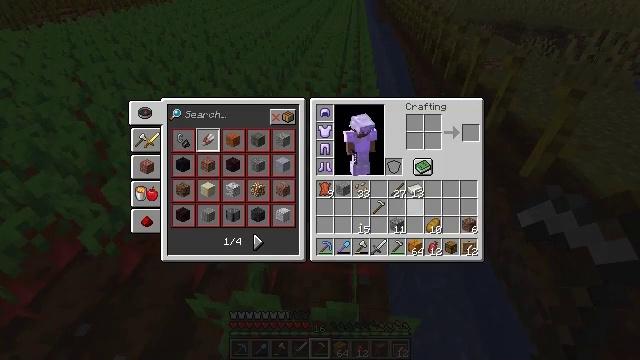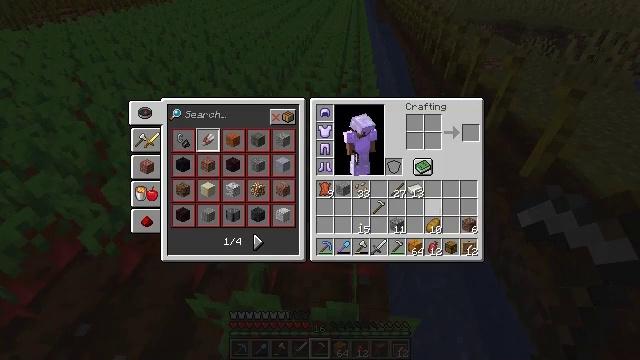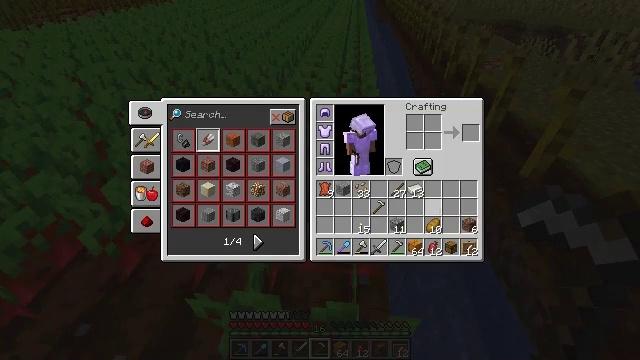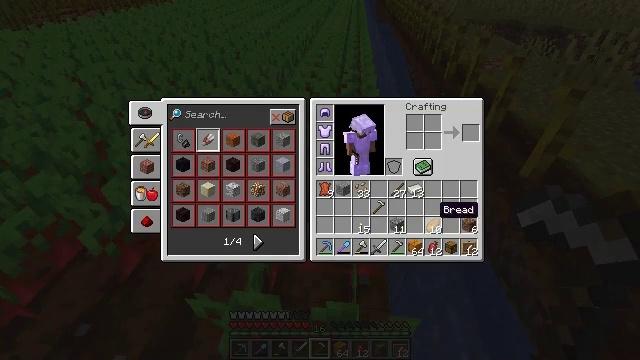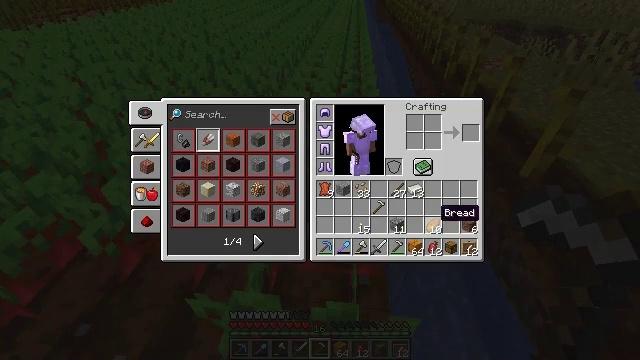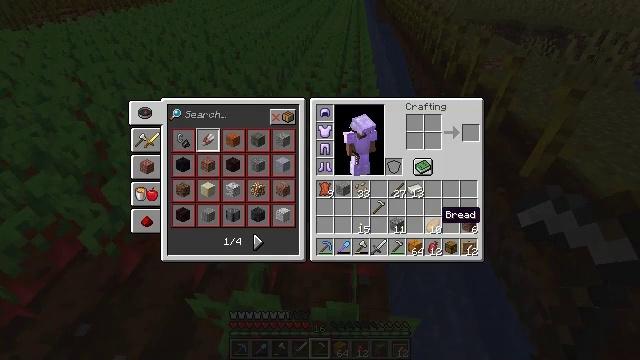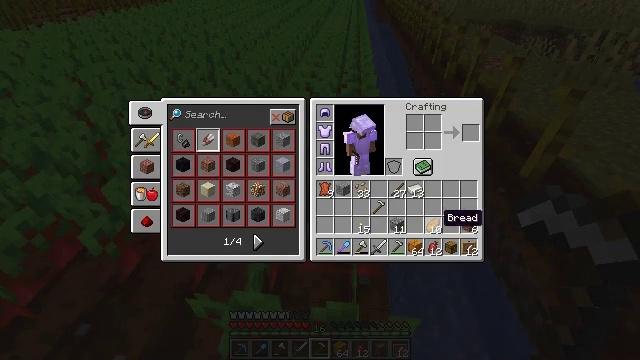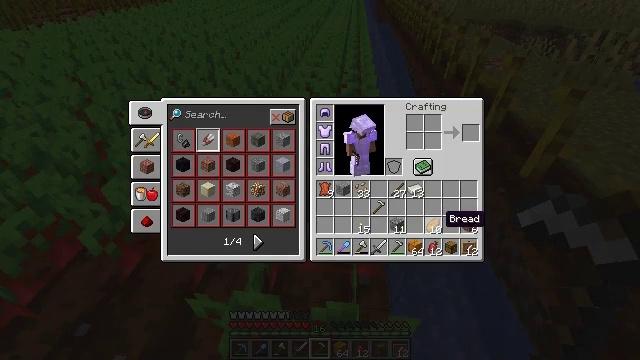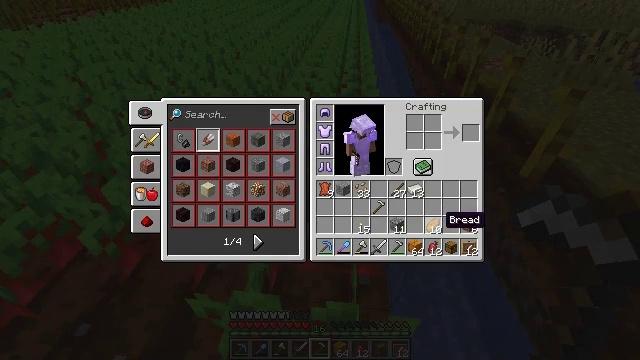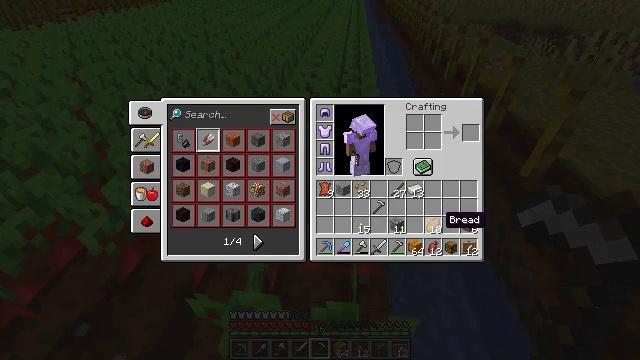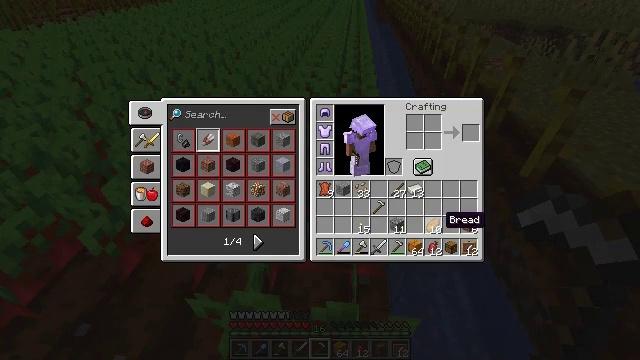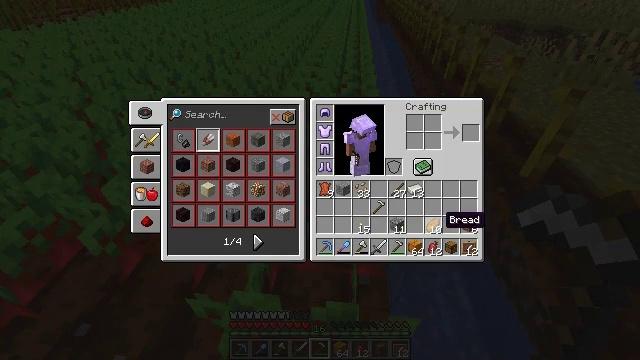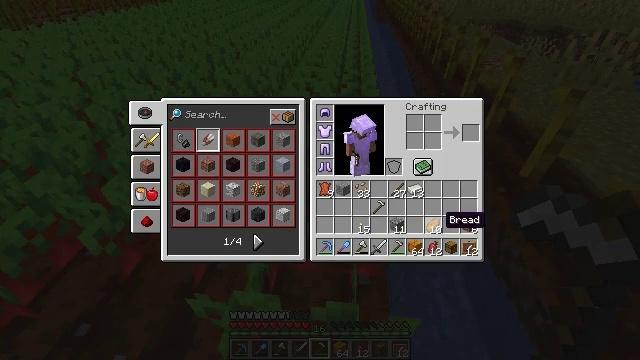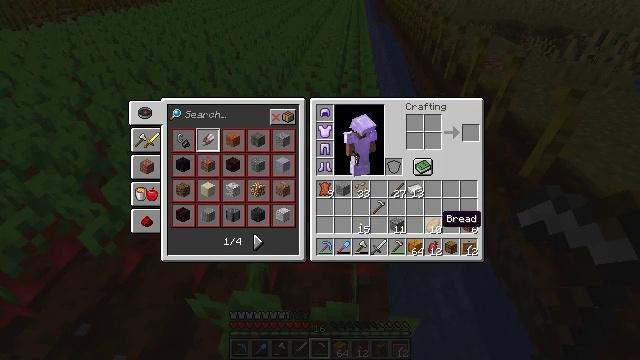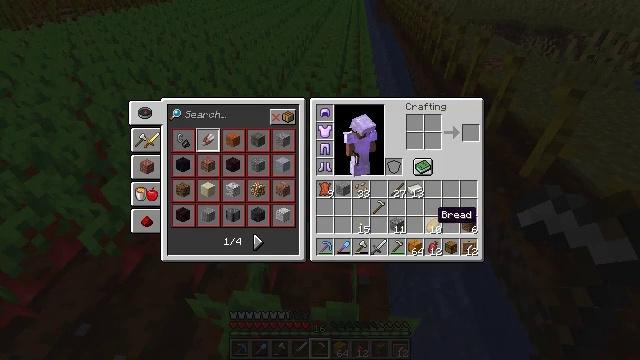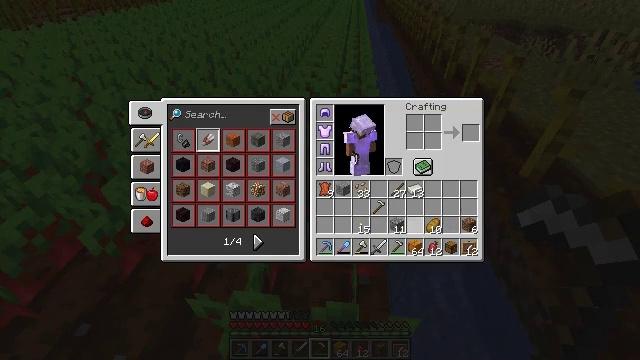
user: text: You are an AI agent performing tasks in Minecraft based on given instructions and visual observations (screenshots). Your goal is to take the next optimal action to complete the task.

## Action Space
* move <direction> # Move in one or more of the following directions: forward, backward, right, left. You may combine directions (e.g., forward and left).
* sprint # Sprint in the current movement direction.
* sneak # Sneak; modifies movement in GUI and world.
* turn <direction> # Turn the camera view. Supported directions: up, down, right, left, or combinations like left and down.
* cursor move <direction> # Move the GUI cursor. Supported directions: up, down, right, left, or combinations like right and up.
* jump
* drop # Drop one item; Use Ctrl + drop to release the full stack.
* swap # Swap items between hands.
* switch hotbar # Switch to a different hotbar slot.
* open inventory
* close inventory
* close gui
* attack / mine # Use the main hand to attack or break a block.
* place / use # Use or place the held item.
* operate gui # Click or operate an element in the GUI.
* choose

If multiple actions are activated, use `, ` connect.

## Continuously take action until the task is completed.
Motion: motion action
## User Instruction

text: Gather beetroots by breaking the plants.
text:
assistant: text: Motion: cursor move right and down
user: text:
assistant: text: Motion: no_op
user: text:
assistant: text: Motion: no_op
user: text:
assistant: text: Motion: no_op
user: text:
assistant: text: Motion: no_op
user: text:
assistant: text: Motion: no_op
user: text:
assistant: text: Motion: no_op
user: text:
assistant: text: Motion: no_op
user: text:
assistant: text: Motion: no_op
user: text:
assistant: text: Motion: no_op
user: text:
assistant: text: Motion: no_op
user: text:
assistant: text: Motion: no_op
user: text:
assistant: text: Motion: no_op
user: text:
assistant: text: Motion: no_op
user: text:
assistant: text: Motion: cursor move left
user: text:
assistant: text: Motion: cursor move left
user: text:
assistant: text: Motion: cursor move left and up
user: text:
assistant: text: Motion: cursor move left
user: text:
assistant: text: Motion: no_op
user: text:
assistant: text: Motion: no_op
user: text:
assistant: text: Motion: no_op
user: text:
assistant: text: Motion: no_op
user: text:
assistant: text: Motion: no_op
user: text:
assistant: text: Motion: no_op
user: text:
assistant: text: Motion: no_op
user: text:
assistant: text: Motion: no_op
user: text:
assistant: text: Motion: operate gui
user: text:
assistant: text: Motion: operate gui
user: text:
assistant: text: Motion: operate gui
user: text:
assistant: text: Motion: cursor move right and down